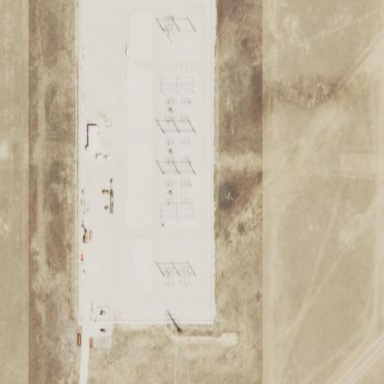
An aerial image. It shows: Transmission level substation.